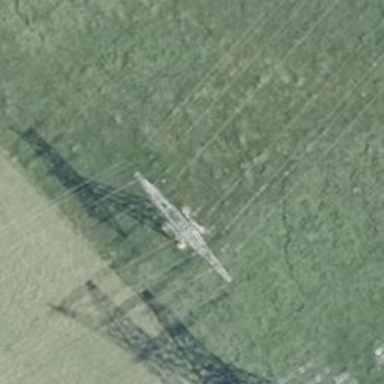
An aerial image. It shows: Towering power structure.